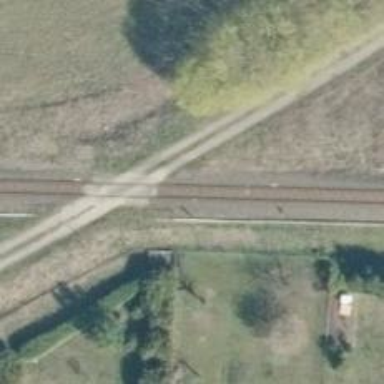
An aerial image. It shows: Railway milestone.